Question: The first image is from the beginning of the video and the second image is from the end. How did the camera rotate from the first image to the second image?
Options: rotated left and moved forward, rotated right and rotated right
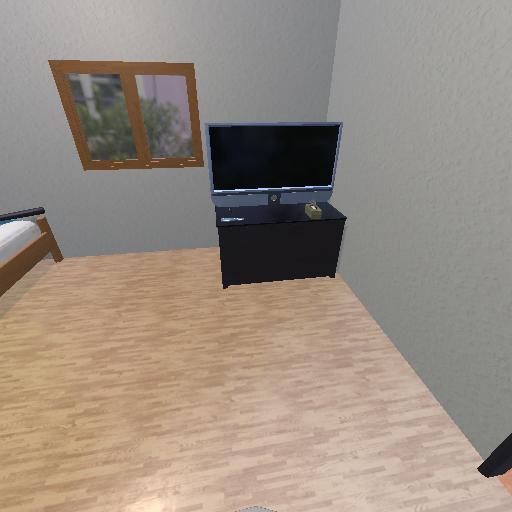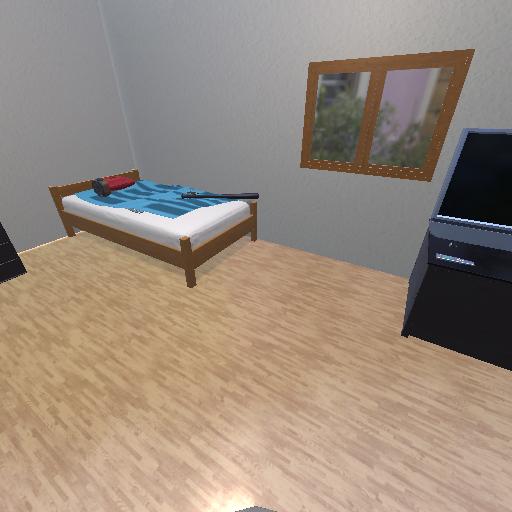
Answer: rotated left and moved forward